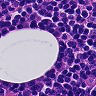
Metastatic tissue present: no